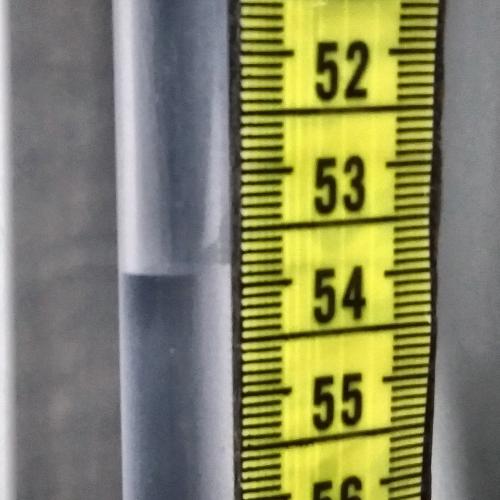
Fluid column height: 53.9 cm